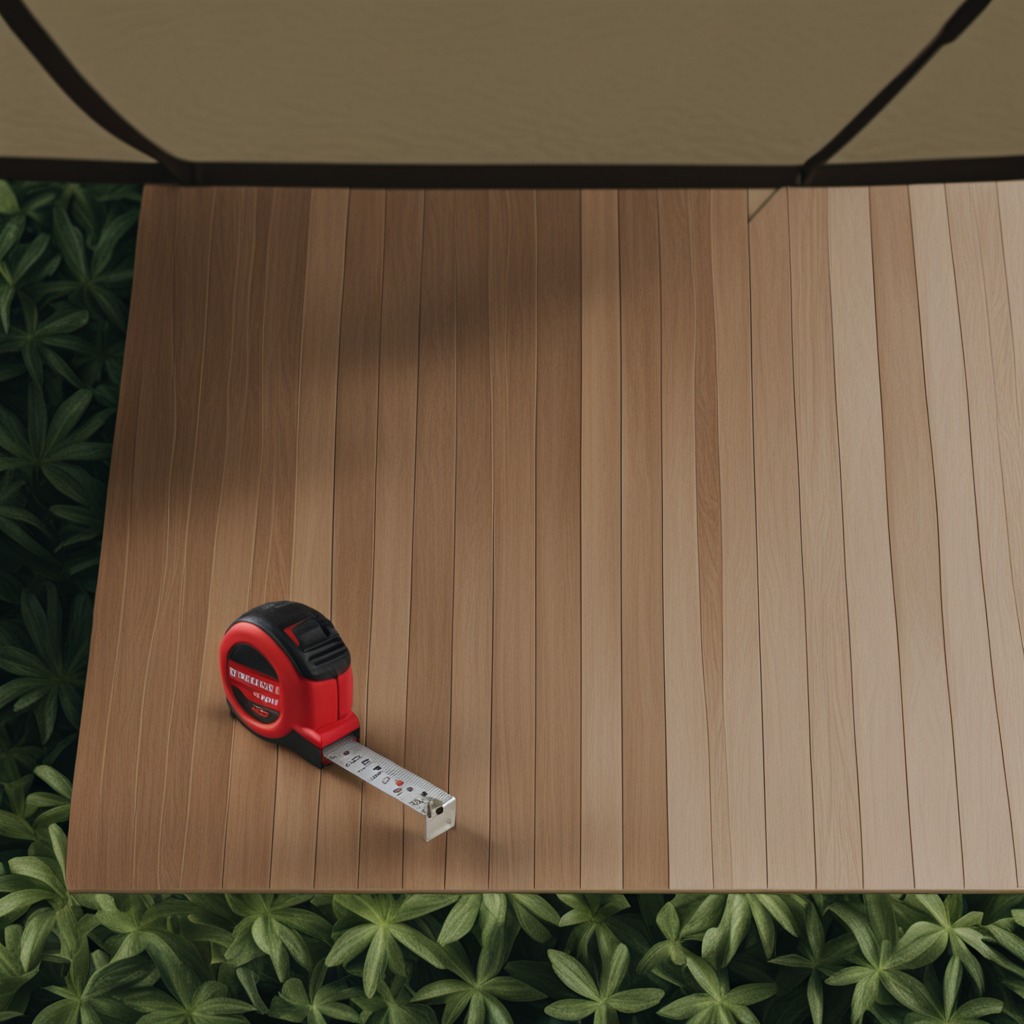
A measuring tape is lying on a wooden table inside a jungle field workshop tent.